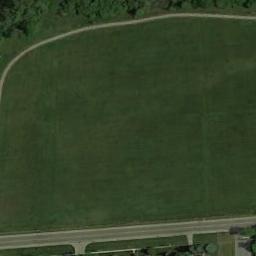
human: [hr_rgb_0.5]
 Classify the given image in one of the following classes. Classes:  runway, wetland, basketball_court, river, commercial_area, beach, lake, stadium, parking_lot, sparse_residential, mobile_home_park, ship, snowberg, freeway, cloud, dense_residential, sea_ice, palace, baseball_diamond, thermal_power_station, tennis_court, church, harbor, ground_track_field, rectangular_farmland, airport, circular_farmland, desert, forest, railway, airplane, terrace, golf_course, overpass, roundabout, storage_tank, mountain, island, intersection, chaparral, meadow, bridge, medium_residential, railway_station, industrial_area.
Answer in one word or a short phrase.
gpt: meadow